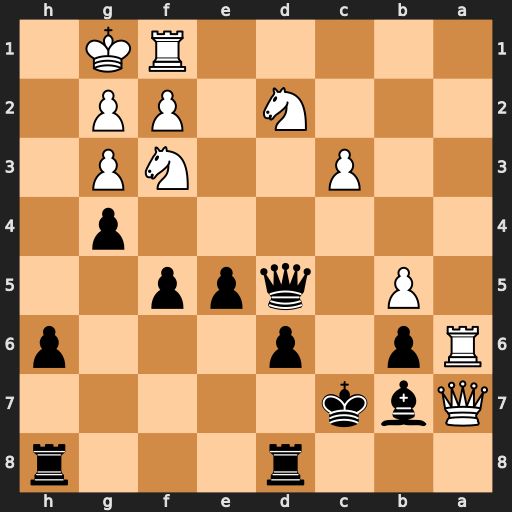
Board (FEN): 3r3r/Qbk5/Rp1p3p/1P1qpp2/6p1/2P2NP1/3N1PP1/5RK1
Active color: b
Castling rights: -
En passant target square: -
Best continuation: Qxb5 Ra4 Ra8 Rc4+ Qxc4 Qxb7+ Kxb7